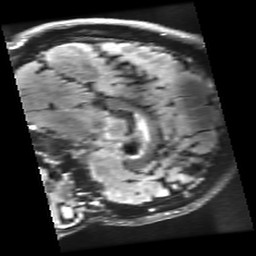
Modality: FLAIR
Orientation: sagittal
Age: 61
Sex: female
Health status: healthy
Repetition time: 12 s
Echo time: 0.09782 s